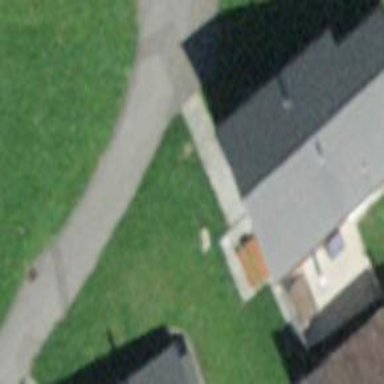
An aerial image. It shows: Detached building.